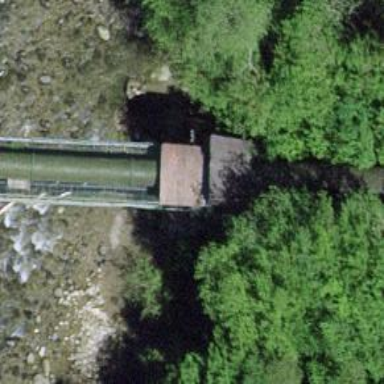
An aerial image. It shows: Footway bridge with metal surface.